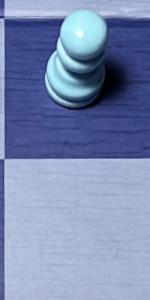
Label: Empty